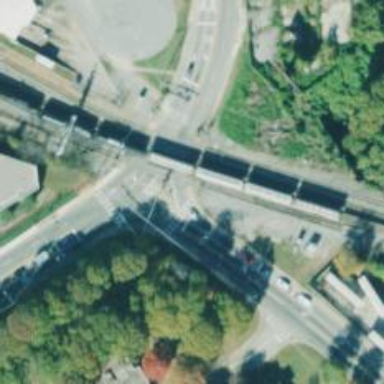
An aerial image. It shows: Level crossing with lights at railway intersection.